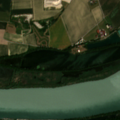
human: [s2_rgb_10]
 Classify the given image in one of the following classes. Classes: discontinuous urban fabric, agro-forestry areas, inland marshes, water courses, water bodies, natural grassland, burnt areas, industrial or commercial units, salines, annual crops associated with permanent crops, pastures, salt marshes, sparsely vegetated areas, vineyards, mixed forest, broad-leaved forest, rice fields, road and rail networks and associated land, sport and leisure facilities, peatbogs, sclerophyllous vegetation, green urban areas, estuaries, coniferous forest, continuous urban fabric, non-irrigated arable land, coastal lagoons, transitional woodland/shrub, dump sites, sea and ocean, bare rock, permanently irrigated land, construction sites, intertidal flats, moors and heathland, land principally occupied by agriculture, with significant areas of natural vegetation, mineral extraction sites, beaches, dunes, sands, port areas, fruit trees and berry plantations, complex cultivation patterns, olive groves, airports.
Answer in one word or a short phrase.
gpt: non-irrigated arable land, broad-leaved forest, mixed forest, inland marshes, water courses, water bodies